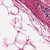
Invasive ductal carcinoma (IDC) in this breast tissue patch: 0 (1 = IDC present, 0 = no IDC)